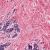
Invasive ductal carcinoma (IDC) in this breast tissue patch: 0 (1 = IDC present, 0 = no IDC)